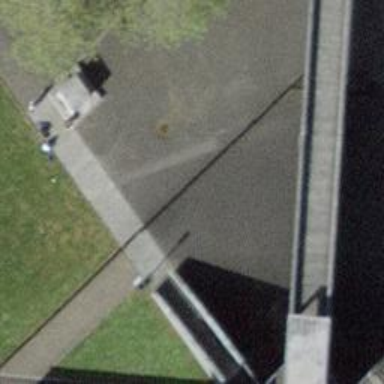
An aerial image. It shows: Concrete footway.